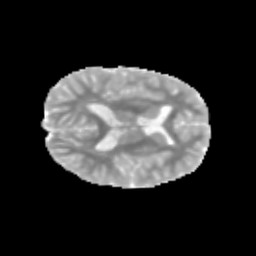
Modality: MD
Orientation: axial
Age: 11
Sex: male
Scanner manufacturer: siemens
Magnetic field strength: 3 T
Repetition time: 3.8 s
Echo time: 0.07 s